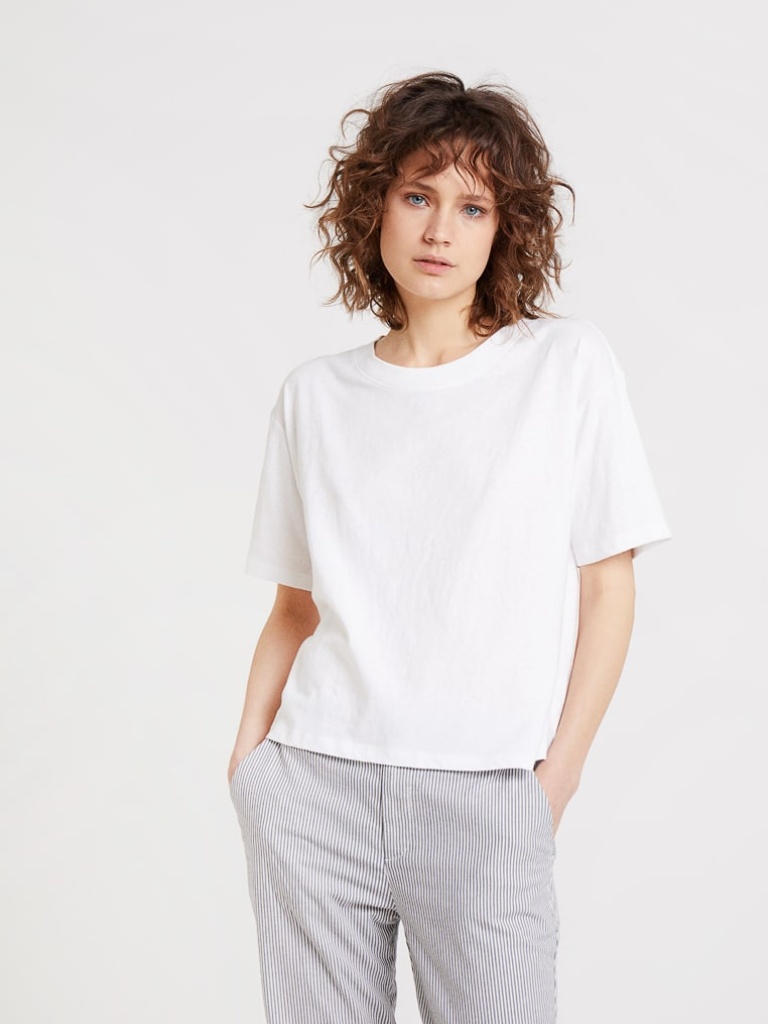
cotton relaxed short sleeve hip length Untucked crew t-shirt